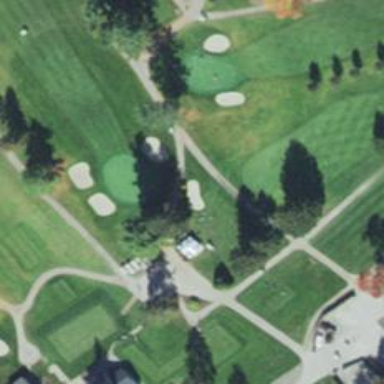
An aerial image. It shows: Well-maintained path suitable for golfing.